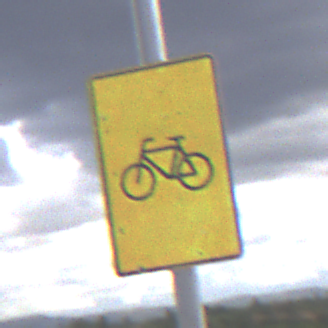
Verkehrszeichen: RadverkehrOhnePfeilsymbol
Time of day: MorningAfternoon
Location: Outdoor (Suburban)
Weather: PartlyCloudy
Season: NotSpecified
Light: Natural